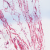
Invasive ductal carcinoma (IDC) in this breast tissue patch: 0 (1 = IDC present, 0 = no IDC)